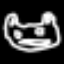
Label: frog